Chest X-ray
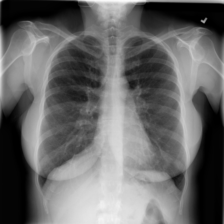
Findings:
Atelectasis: negative
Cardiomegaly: negative
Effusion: negative
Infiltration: negative
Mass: negative
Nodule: negative
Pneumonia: negative
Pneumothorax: positive
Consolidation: negative
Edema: negative
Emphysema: negative
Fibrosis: negative
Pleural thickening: negative
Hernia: negative